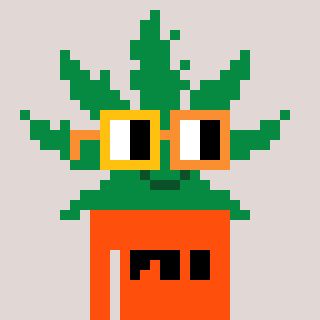
a pixel art character with square yellow and orange glasses, a weed-shaped head and a orange-colored body on a warm background